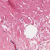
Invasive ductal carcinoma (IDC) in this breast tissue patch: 0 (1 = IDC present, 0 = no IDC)